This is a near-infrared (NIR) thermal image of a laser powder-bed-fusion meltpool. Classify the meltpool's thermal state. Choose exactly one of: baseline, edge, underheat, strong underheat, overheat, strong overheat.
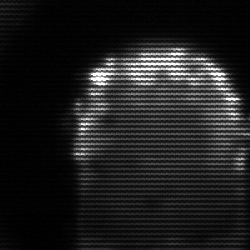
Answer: baseline